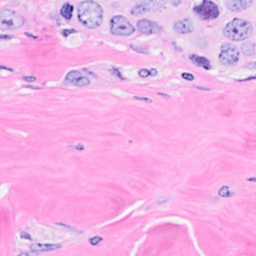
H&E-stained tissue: Breast